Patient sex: F
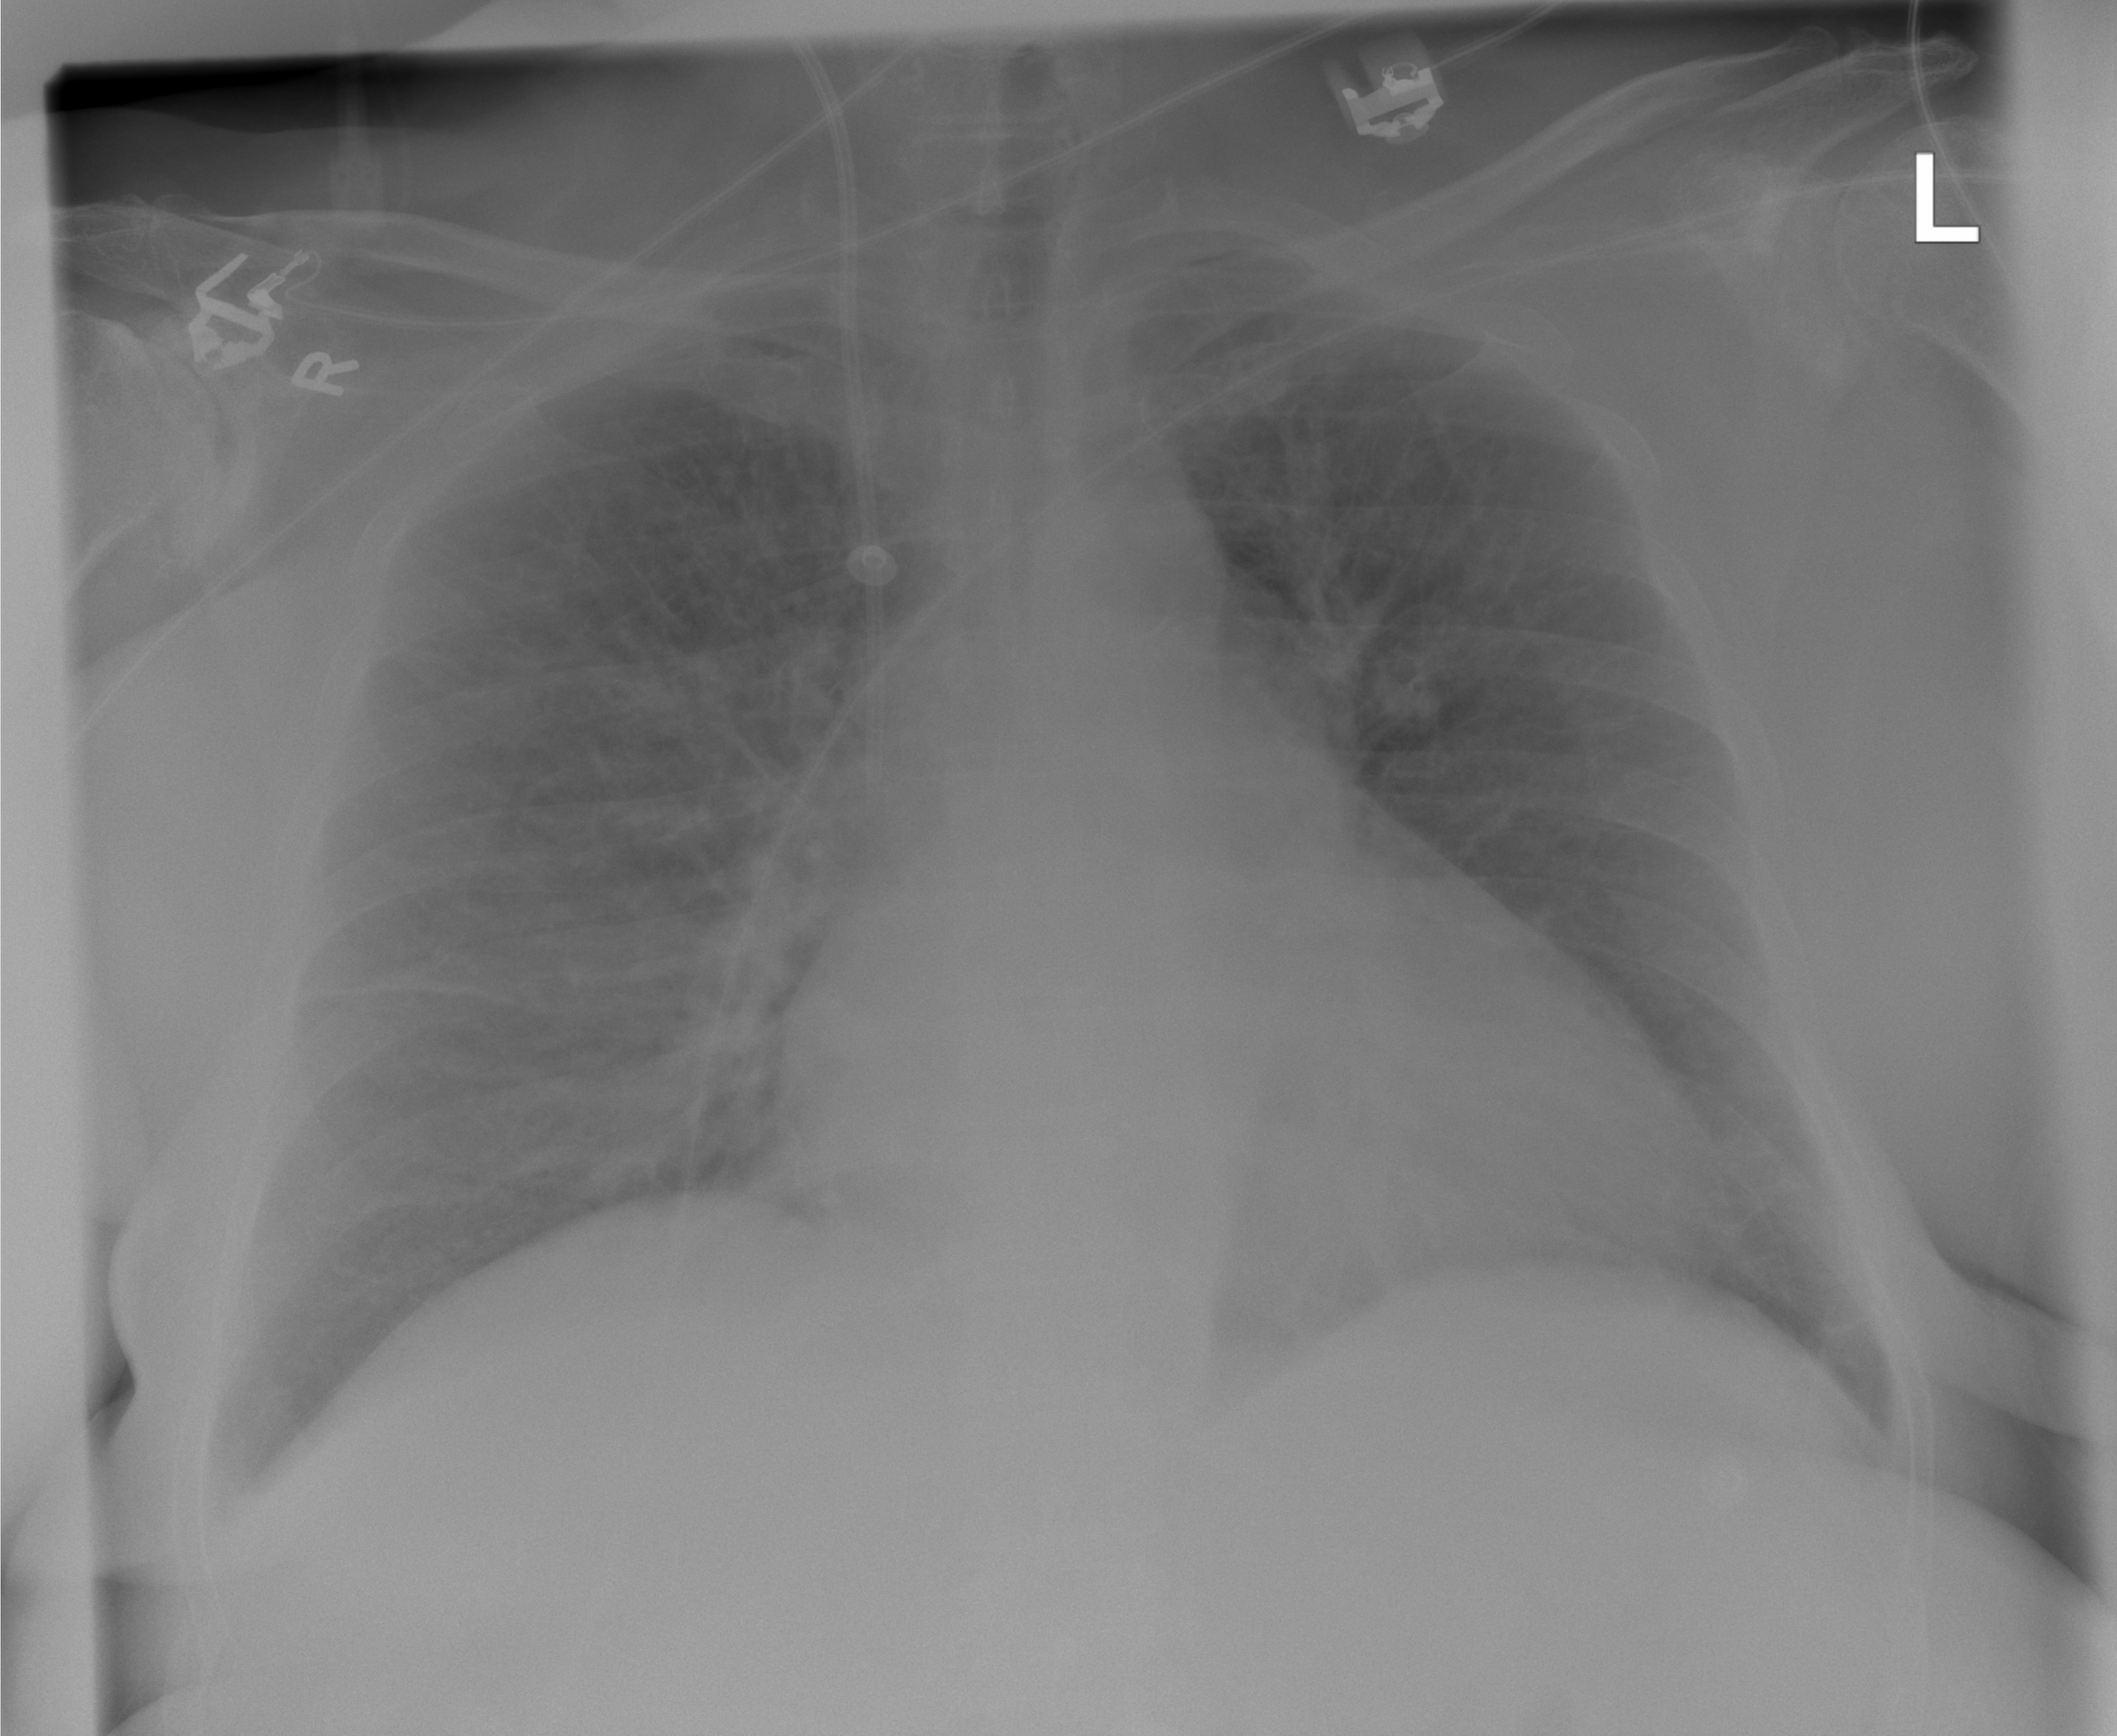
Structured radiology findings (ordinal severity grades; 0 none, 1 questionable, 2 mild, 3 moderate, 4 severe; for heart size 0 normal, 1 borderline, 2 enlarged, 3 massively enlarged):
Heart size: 0
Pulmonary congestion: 2
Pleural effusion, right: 0
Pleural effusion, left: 0
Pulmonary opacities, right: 2
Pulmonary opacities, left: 2
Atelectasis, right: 0
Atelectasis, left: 0